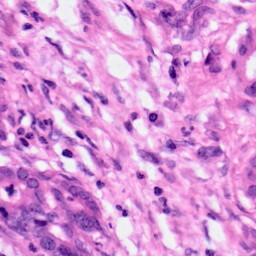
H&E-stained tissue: Pancreatic